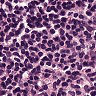
Metastatic tissue present: no